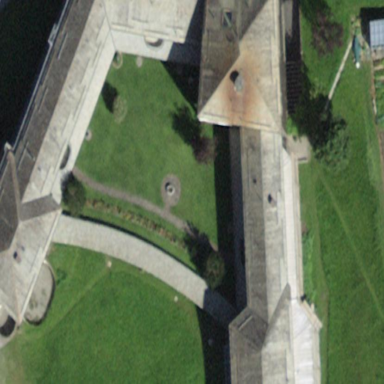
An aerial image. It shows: Monastery building that serves as church.